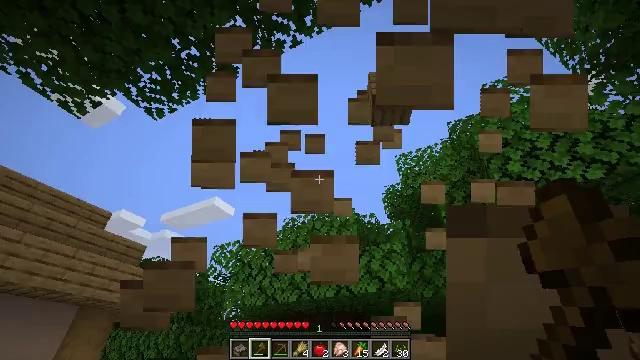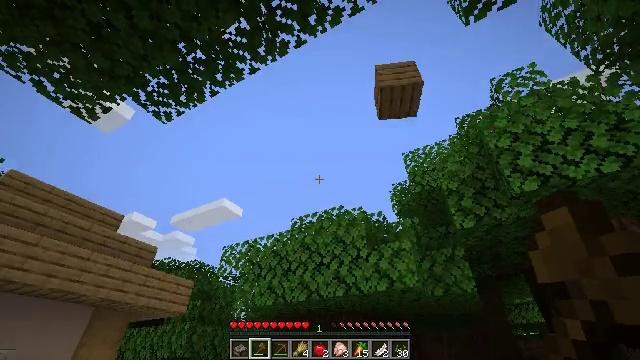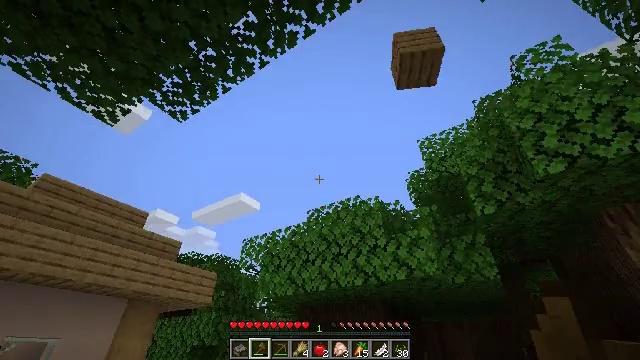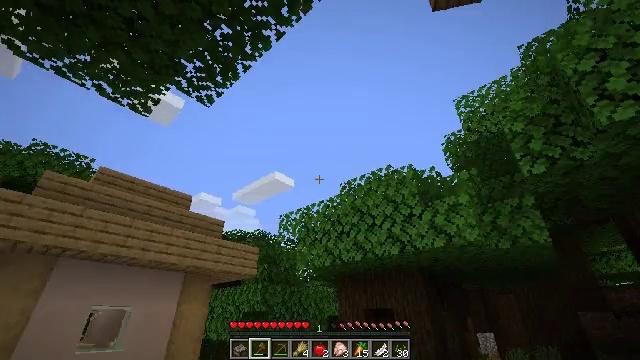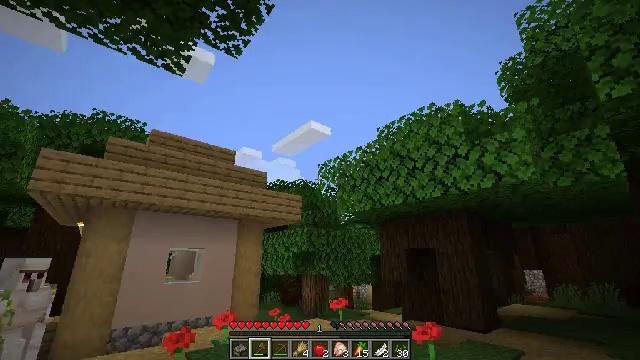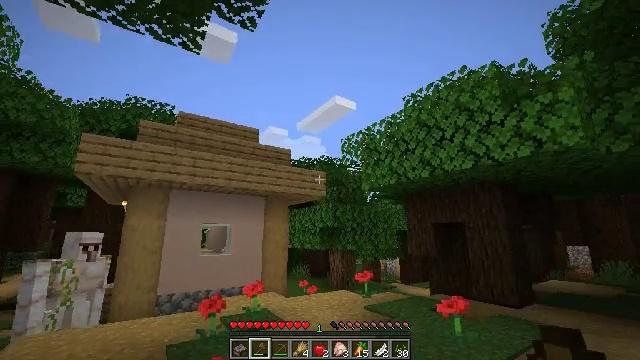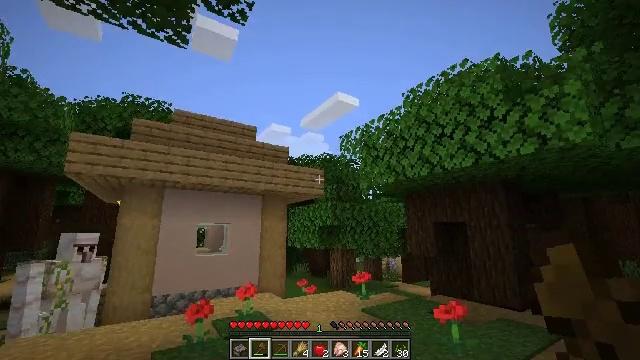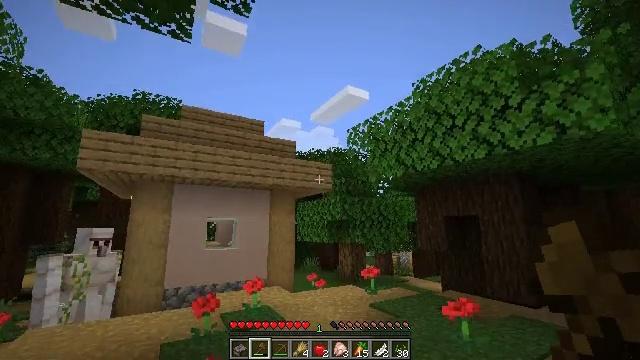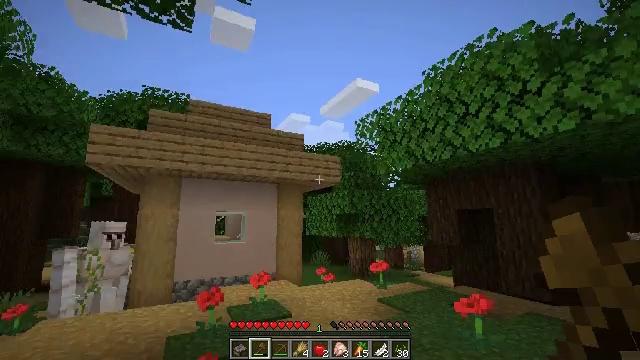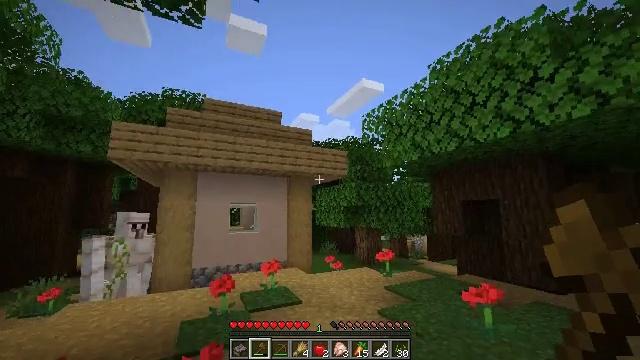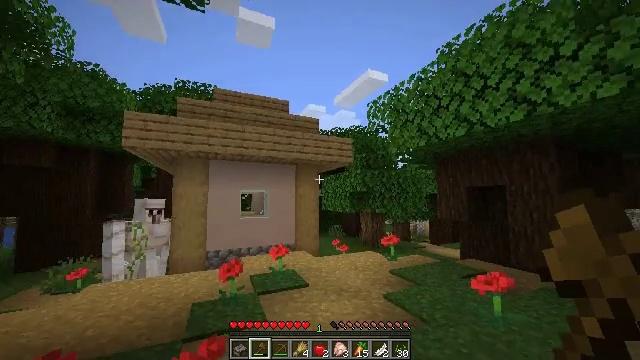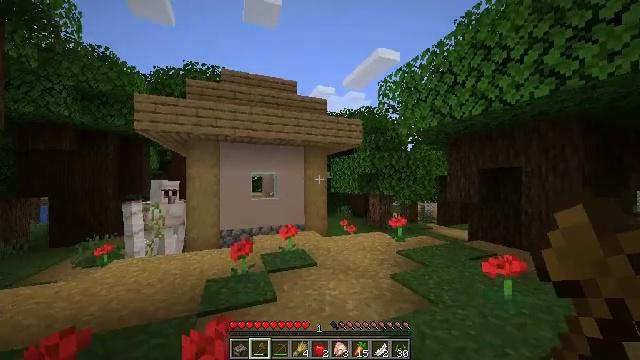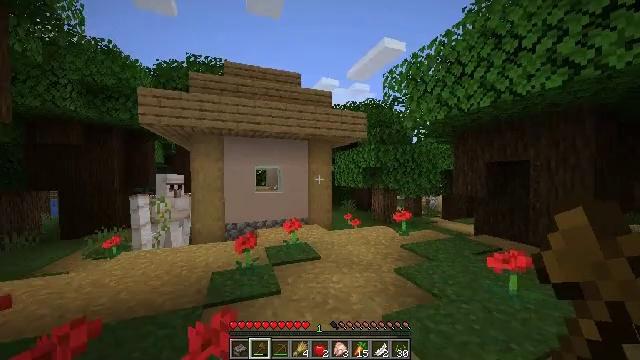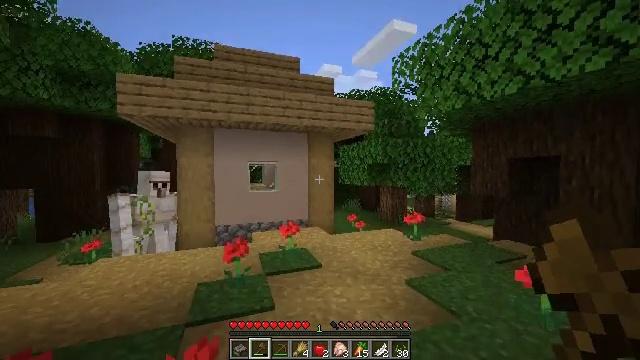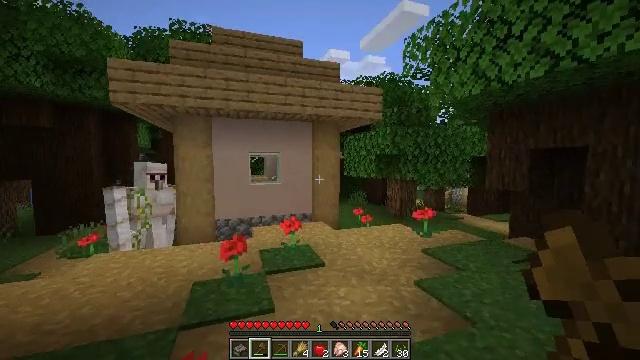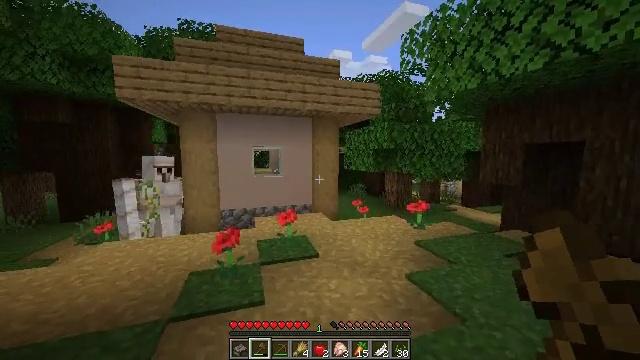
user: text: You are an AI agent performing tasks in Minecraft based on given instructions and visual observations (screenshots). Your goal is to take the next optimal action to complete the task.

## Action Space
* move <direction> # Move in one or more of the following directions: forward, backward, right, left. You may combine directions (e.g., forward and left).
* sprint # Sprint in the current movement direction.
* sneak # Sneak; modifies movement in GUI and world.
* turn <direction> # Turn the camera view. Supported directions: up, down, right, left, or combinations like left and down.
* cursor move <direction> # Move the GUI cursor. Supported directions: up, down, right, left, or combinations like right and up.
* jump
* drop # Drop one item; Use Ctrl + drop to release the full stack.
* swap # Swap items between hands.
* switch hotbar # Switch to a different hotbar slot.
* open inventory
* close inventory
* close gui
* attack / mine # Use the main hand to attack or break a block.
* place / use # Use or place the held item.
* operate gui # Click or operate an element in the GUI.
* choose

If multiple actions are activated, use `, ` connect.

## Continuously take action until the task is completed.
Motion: motion action
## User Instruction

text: Gather the smithing table into your inventory.
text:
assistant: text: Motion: turn left, attack / mine
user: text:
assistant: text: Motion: turn left and down, attack / mine
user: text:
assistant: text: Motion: move forward and move right, turn left and down
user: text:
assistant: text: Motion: move forward and move right, turn left and down
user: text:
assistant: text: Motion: move forward and move right, turn left and down
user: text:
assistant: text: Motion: move forward and move right
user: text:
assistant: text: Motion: turn left and down
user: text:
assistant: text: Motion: move forward, turn left and down
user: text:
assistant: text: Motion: move forward, turn left and down
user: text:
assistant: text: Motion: move forward, turn left and down
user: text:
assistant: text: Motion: turn left and down
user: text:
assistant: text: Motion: move forward, turn left and down
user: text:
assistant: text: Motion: move forward
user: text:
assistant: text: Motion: move forward and move right, turn left and down
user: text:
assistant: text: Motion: move forward and move right, turn left and down
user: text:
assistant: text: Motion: move forward and move right, turn left and down
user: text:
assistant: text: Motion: move forward and move right, turn left and down
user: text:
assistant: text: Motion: move forward and move right, turn left
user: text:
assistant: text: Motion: move forward and move right, turn left and down
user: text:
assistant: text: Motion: move forward and move right, turn left and down
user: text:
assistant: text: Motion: move forward and move right, turn left
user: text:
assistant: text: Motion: move forward and move right
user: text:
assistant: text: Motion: move forward and move right
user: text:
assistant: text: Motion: move forward and move right
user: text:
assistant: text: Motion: move forward and move right
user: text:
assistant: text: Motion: move forward and move right, turn right
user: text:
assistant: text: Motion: move forward and move right, turn right
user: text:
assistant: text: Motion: move forward and move right
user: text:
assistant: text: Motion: move forward
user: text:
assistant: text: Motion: no_op